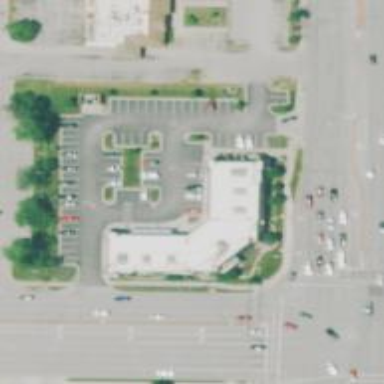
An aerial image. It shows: Parking space is available.